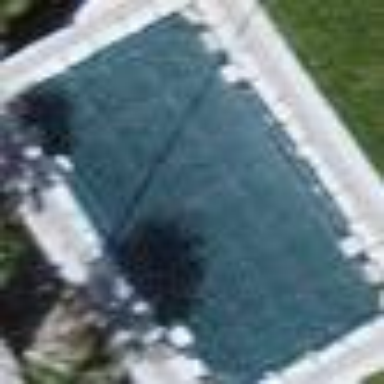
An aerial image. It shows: Swimming pool located in leisure land.